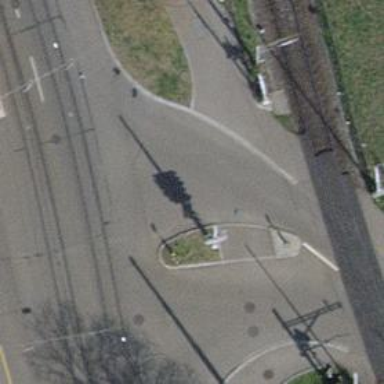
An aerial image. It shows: Unmarked crossing on footway.